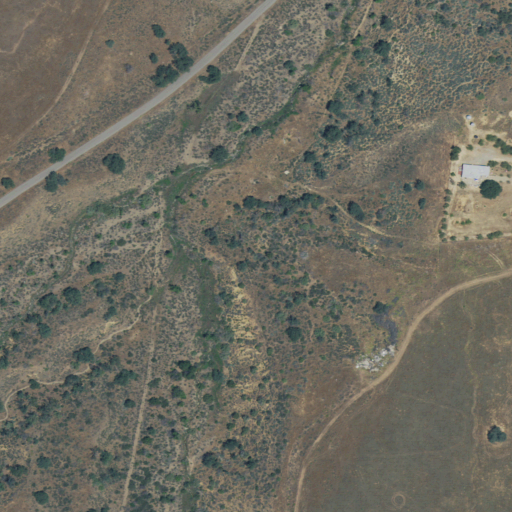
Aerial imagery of valley in California named Davis Canyon containing shrub, grassland, and open development